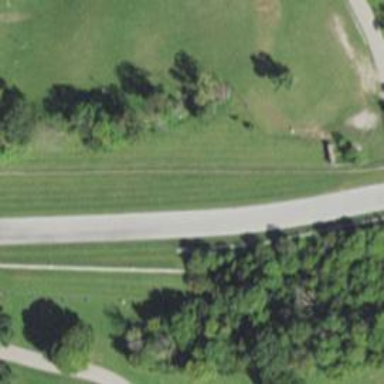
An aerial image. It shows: Raceway road.